Question: I have am trying to create a Pivot Chart from a set of test data. It is almost working, but to show the chart the sum of data has to be in the Row Label Box.
I can do it easily by hand, but this is supposed to work using VBA. The rest of the table and chart is being generated using VBA and it works well, but I don't know how to move the SUM field into the Row Labels
Move Sum of Data from Column Label to Row Label:

'''
sourceSheet.Select
Set dataRange = sourceSheet.Range(sourceSheet.Cells(startRow, 1), sourceSheet.Cells(currentRow - 1, startColumnVals + columnArraySize - 1))
Set pCache = ActiveWorkbook.PivotCaches.Create(xlDatabase, dataRange)
Set pTable = pCache.createPivotTable(pivotSheet.Range("A42"))
' Page fields are the filters
Set pField = pTable.PivotFields("Result")
pField.Orientation = xlPageField
' Column fields will apprear in the Legend
Set pField = pTable.PivotFields("TestName")
pField.Orientation = xlColumnField
' Row Fields - don't know what to do here !
' Data field
For i = 0 To (columnArraySize - 1)
cellText = sourceSheet.Cells(startRow, startColumnVals + i).Text
Set pField = pTable.PivotFields(cellText)
pField.Orientation = xlDataField
pField.Name = "S" & cellText & "-" & i
pField.Function = xlSum
Next
Set dataRange = pTable.TableRange1
Set pChaObj = pivotSheet.ChartObjects.Add(Left:=10, Width:=1000, Top:=15, Height:=500)
Set pChart = pChaObj.Chart
pChart.SetSourceData dataRange
pChart.ChartType = xlLine
'''
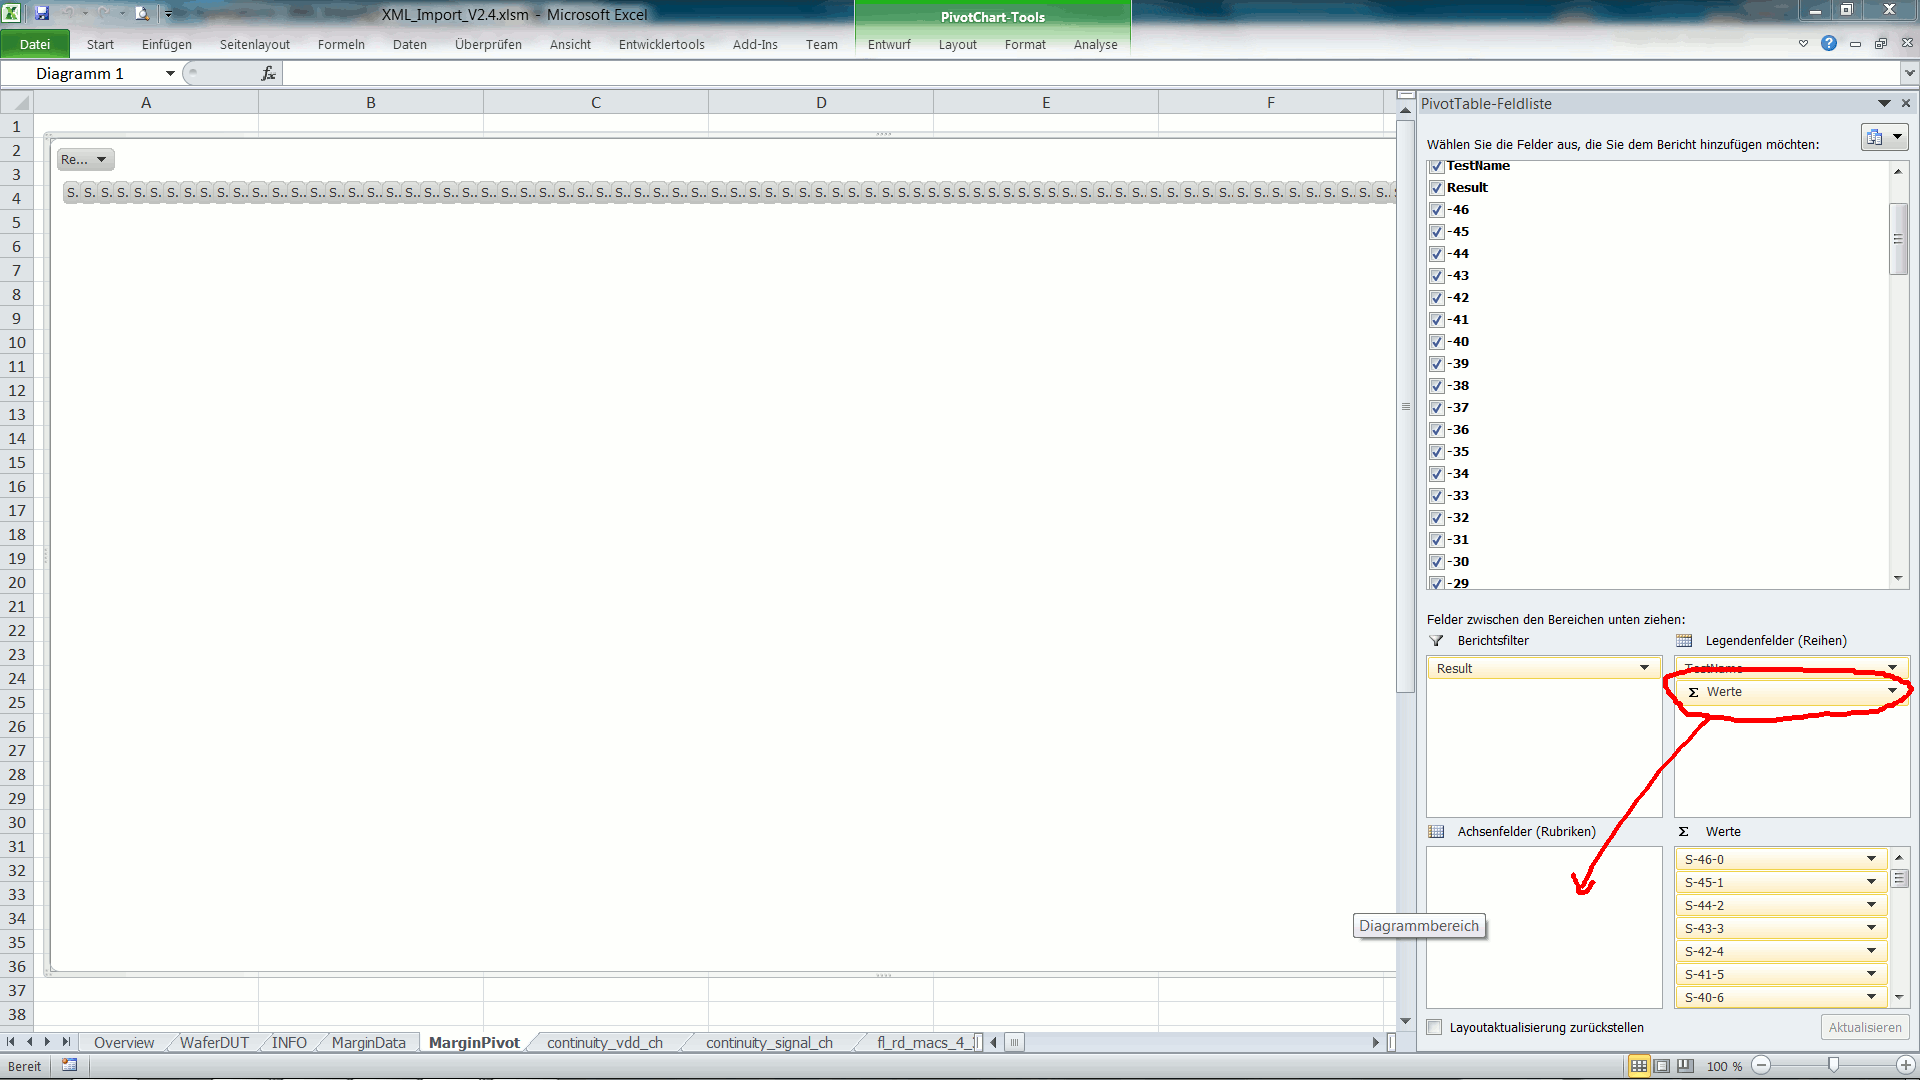
Answer: Is this what you are looking for?
'''
Set pField = pTable.PivotFields("value")
pField.Orientation = xlRowField
'''